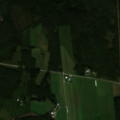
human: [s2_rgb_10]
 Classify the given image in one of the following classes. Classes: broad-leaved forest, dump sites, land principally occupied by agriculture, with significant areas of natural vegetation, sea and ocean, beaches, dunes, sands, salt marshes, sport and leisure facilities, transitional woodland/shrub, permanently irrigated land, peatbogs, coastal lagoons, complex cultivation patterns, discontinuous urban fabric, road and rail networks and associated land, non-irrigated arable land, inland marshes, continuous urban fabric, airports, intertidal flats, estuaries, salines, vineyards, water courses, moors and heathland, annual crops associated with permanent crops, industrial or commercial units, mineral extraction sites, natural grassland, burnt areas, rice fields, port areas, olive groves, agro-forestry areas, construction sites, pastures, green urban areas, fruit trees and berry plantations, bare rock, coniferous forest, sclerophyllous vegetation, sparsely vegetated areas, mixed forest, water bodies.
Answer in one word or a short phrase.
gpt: non-irrigated arable land, land principally occupied by agriculture, with significant areas of natural vegetation, coniferous forest, mixed forest